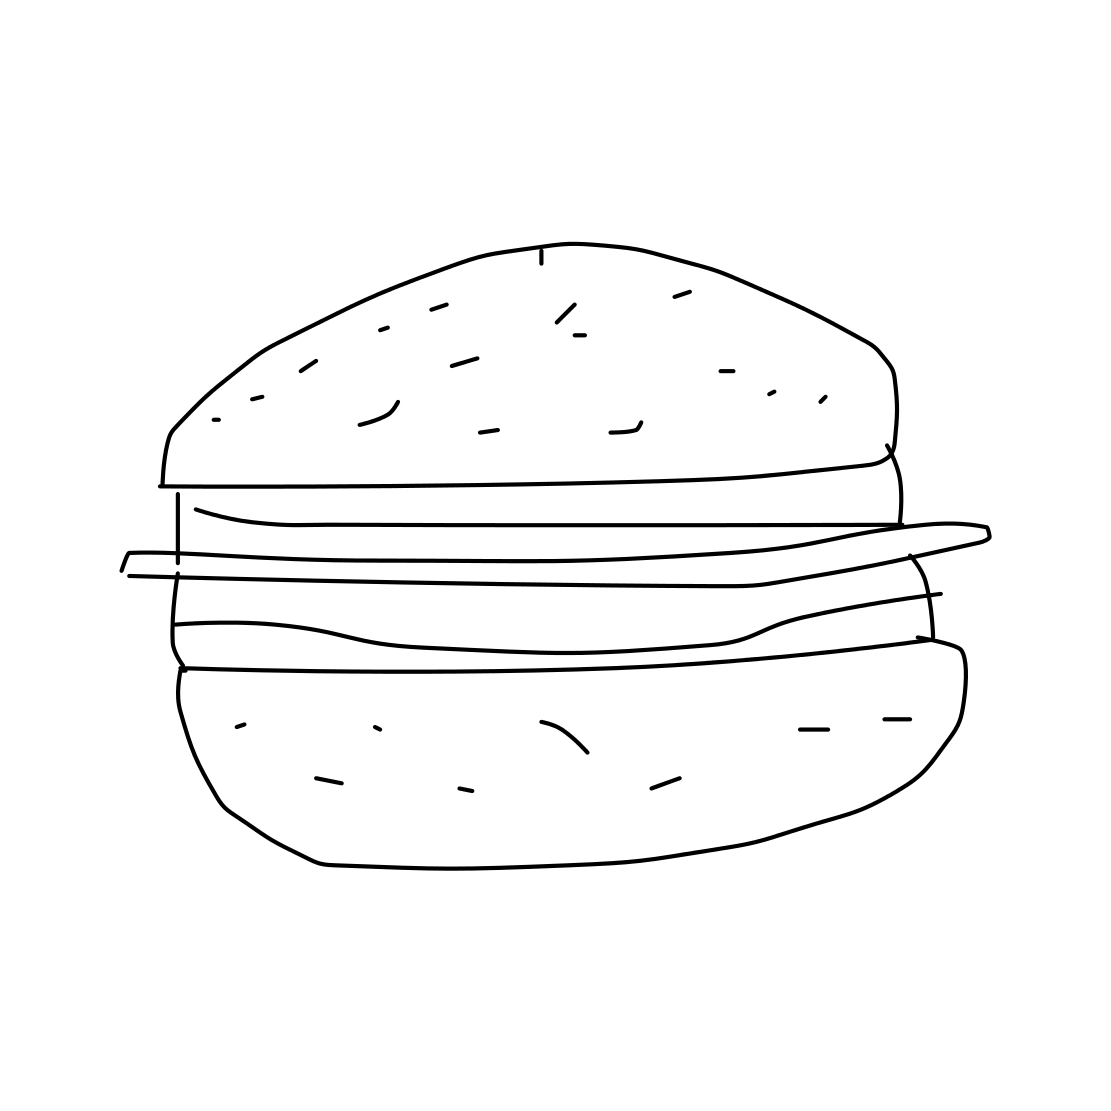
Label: hamburger